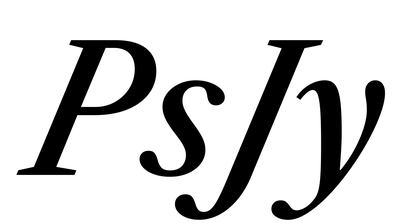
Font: LibreCaslonText-Italic_Medium_Italic